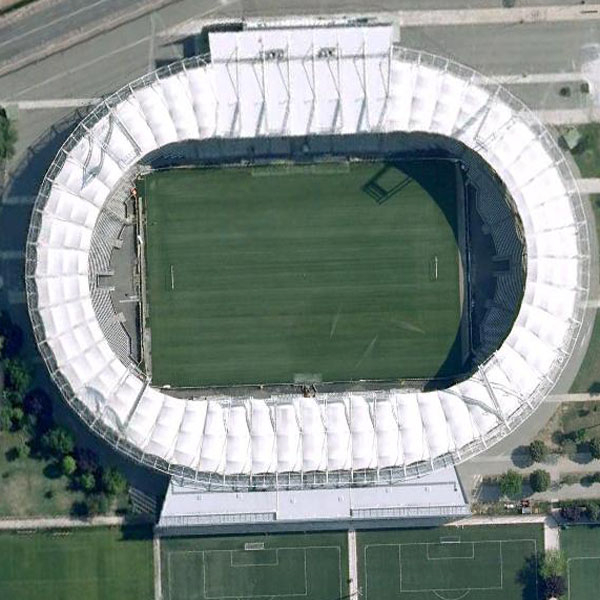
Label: Stadium